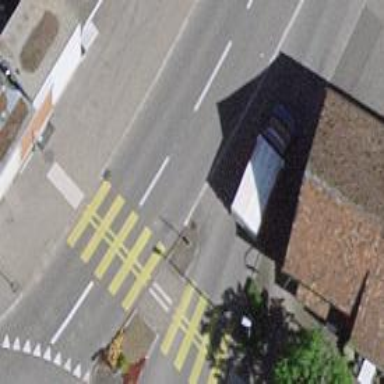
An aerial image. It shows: Secondary road with asphalt surface.